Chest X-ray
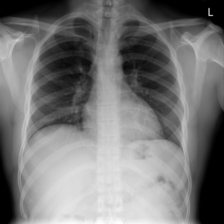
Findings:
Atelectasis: negative
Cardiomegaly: negative
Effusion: negative
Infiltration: negative
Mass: negative
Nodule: negative
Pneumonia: negative
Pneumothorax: negative
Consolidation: negative
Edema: negative
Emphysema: negative
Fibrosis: negative
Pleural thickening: negative
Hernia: negative